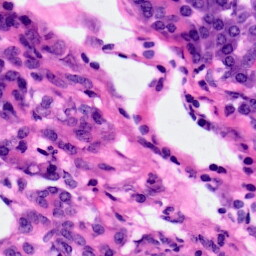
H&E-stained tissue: Pancreatic